Question: What is the value of this measurement?
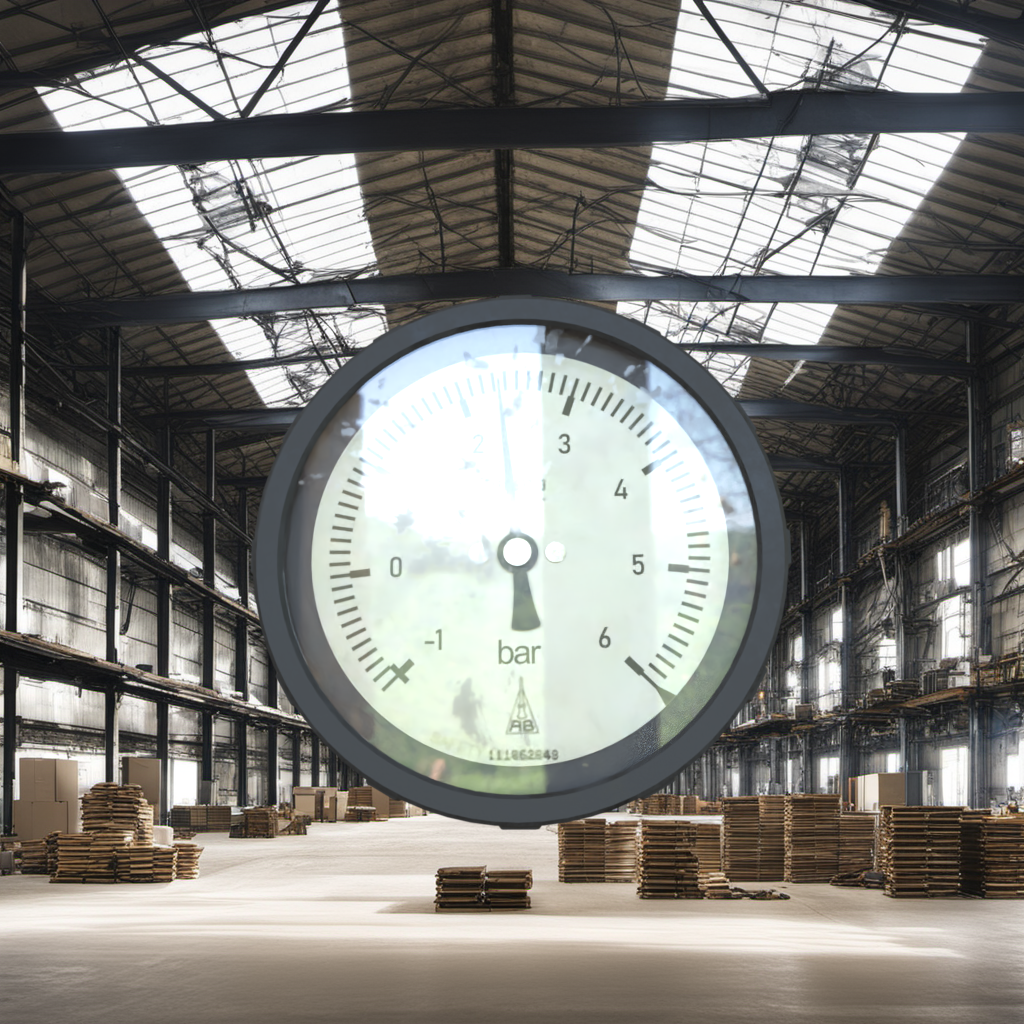
Answer: The result is 2.34
Question: What is the range of this measurement?
Answer: The range is from -1 to 6
Question: What is the minimum and maximum value of the measurement shown in the image?
Answer: The minimum value is -1 and the maximum value is 6